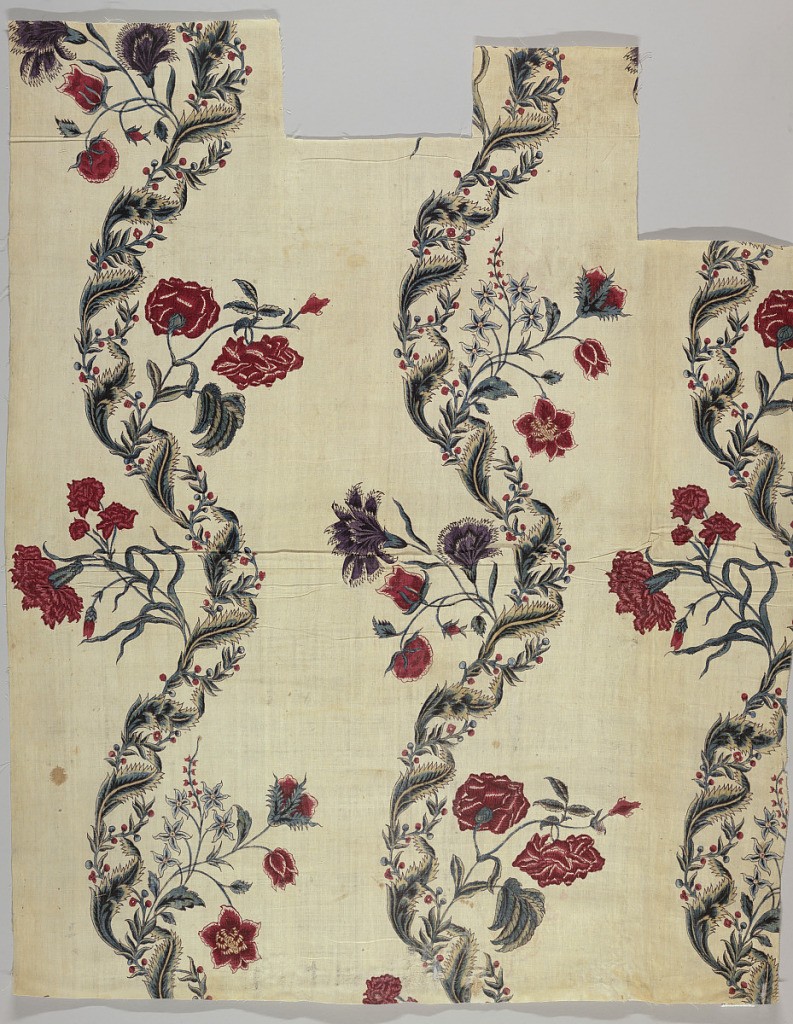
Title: Chintz
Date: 18th century
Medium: cotton Technique: mordants for 2 reds, purple and black applied by pen and brush, then immersion dyed in madder; 2 shades of blue; yellow applied by brush; chintz on plain weave
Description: Curving floral stripes of carnations and roses in an alternate arrangement of motifs.